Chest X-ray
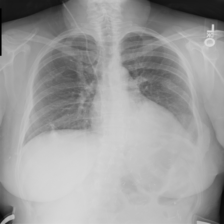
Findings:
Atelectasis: negative
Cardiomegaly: negative
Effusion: negative
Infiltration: negative
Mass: negative
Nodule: negative
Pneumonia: negative
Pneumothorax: negative
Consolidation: negative
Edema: negative
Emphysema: negative
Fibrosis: negative
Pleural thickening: negative
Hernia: negative